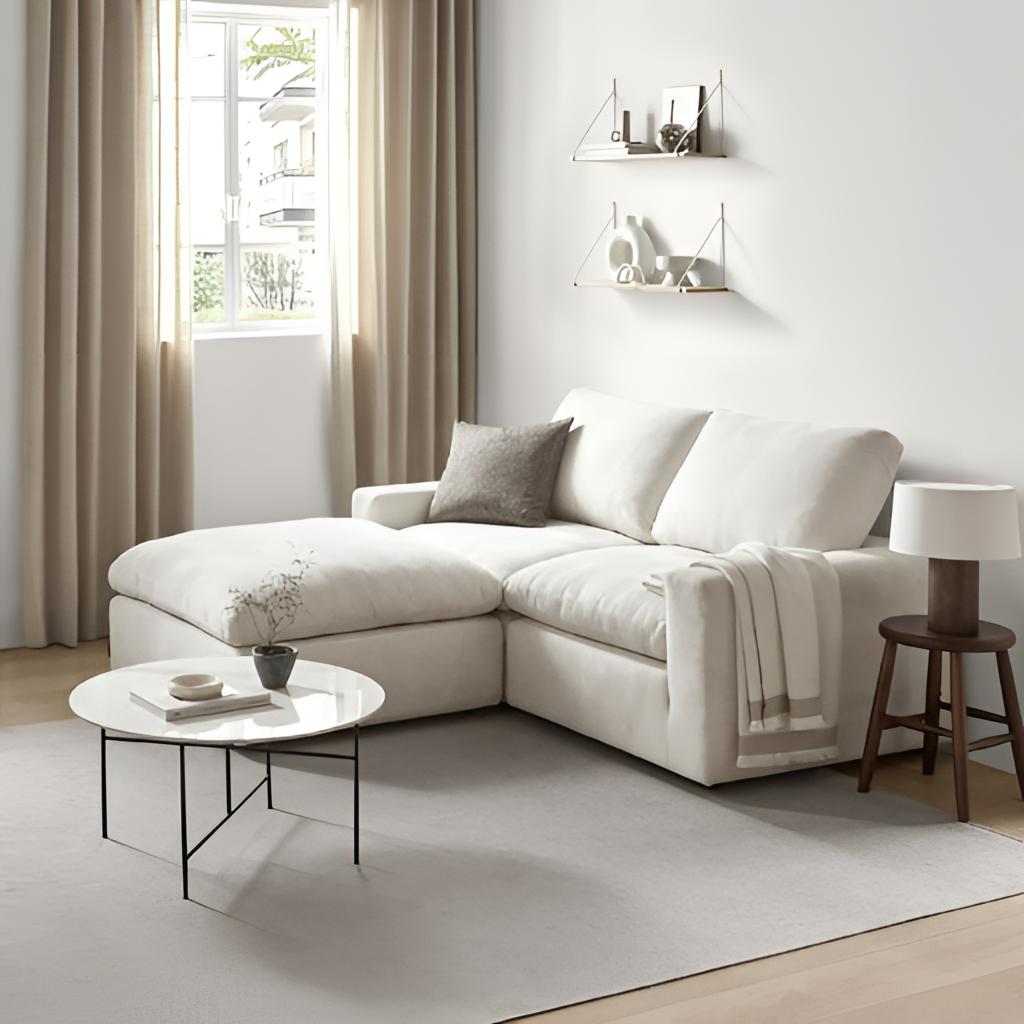
white fabric sectional sofa, living room, laminate flooring, with plank pattern, modern, paint wallpaper, with solid pattern